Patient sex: M
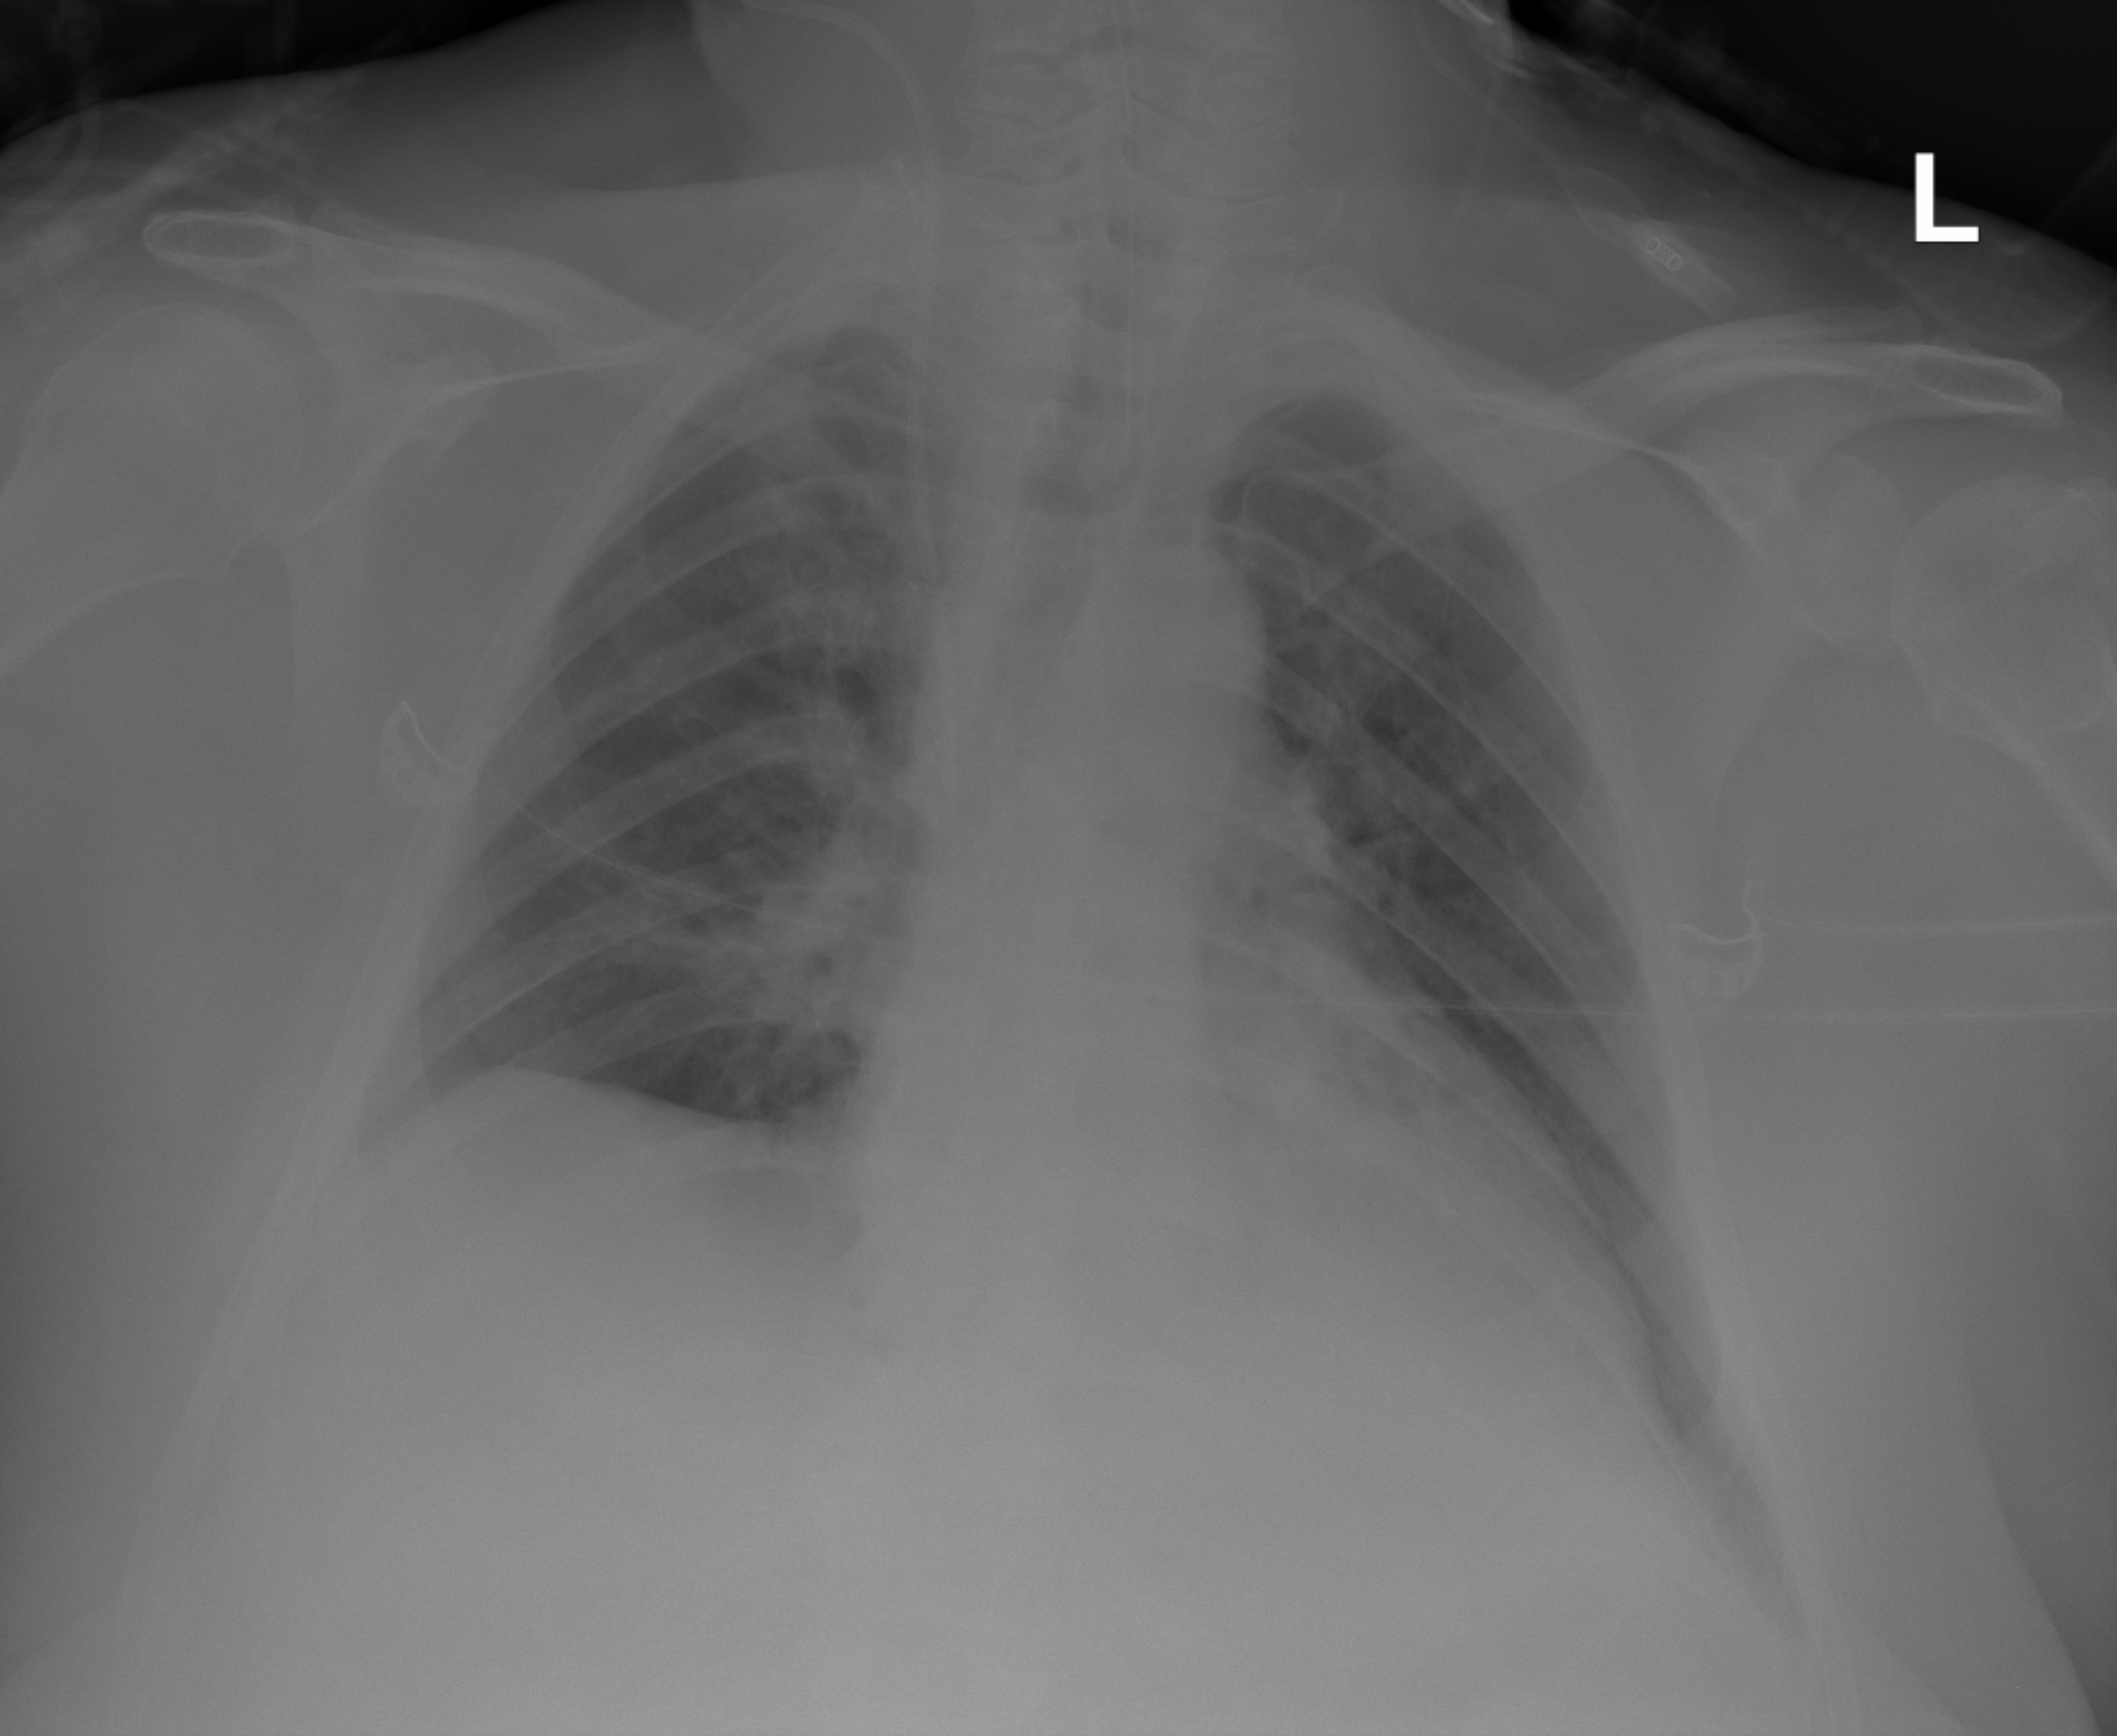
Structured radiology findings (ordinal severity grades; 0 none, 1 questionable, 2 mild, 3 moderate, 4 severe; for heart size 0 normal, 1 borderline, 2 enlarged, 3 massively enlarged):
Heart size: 2
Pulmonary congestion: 1
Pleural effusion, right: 2
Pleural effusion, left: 2
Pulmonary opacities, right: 2
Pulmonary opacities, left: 0
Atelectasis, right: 2
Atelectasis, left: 2